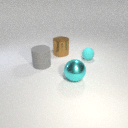
large cyan metal sphere to the right of large brown metal cylinder